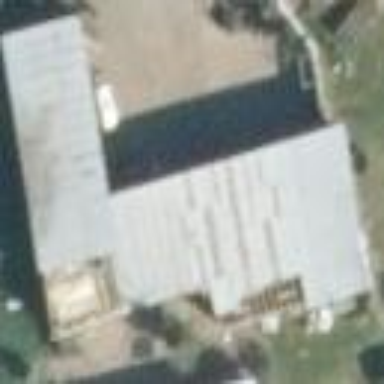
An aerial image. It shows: Building.